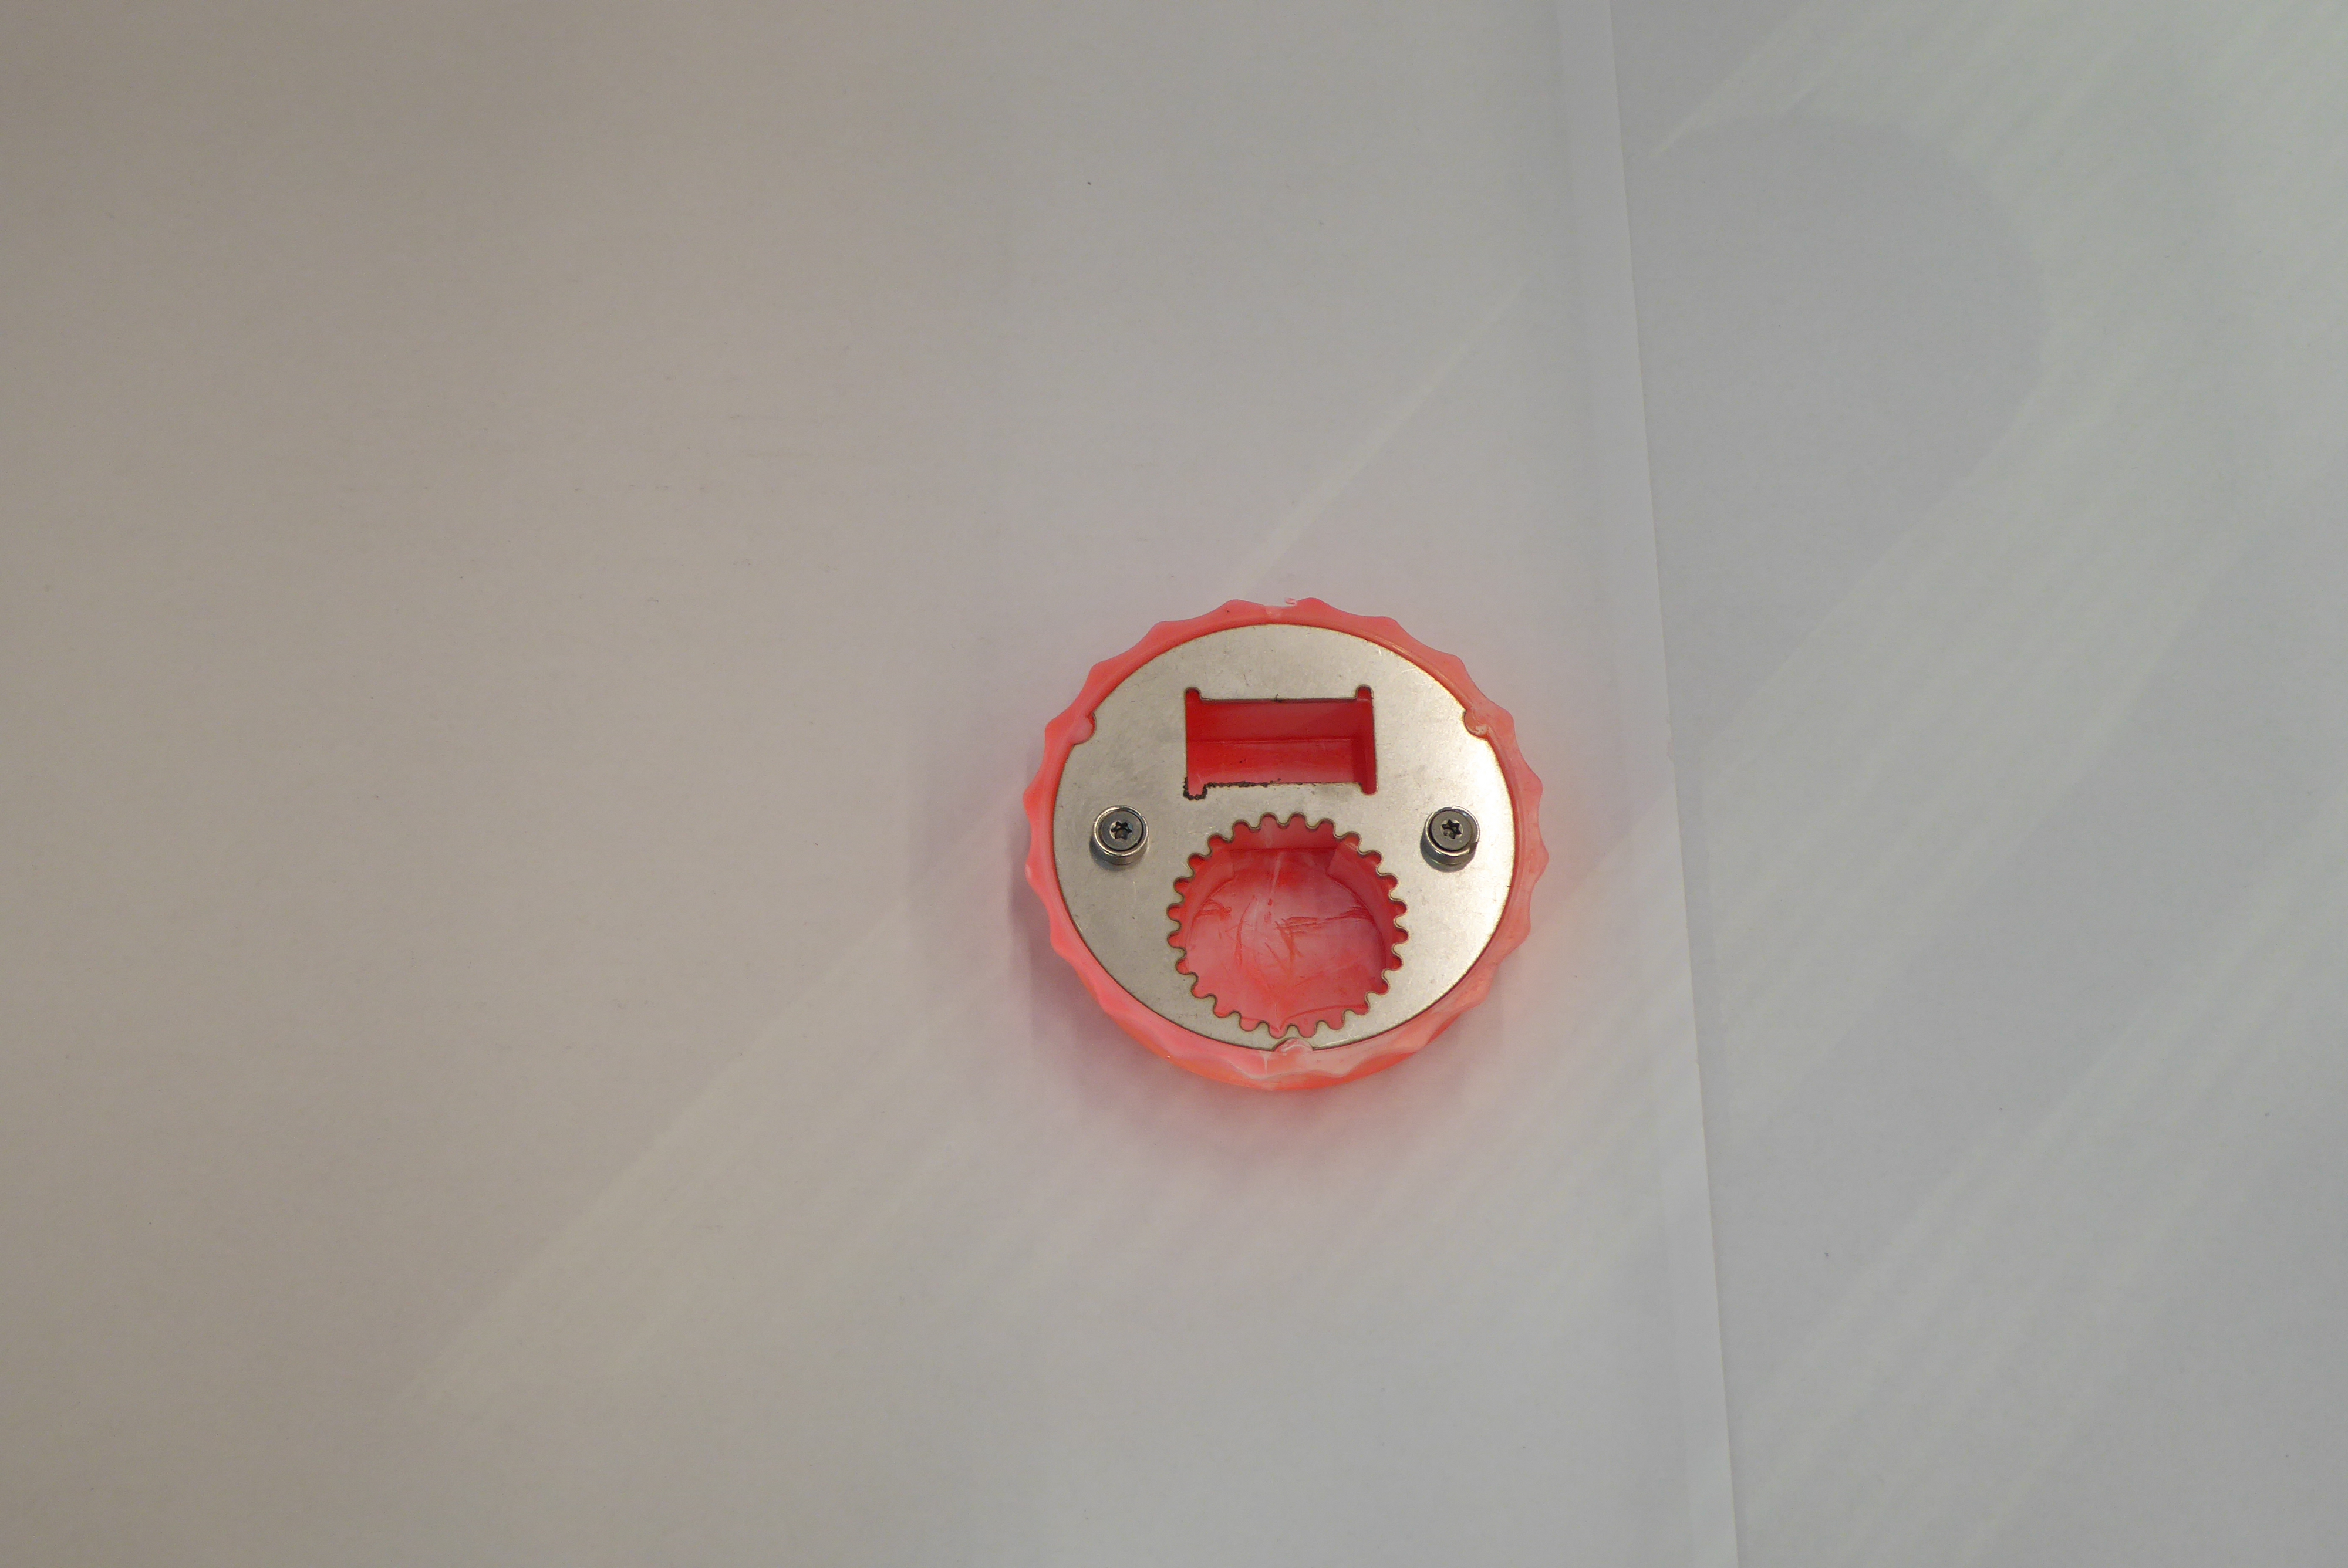
Label: Bottle Opener